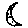
Label: moon